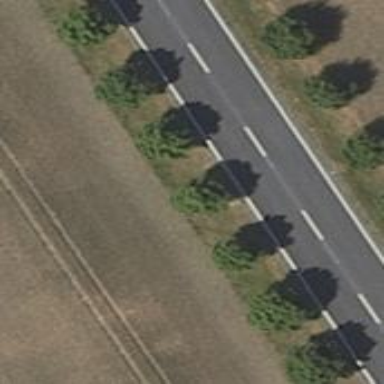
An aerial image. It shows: Row of deciduous broadleaved trees.